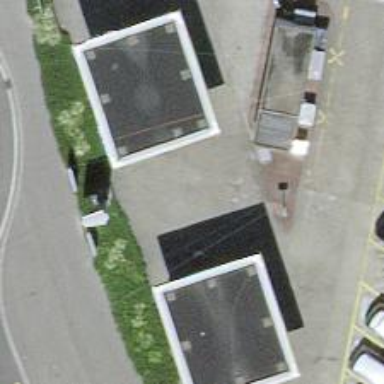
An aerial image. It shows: Fuel station.